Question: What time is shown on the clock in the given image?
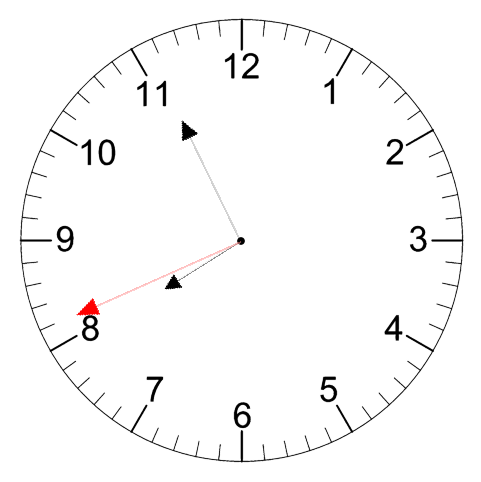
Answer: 07:55:41